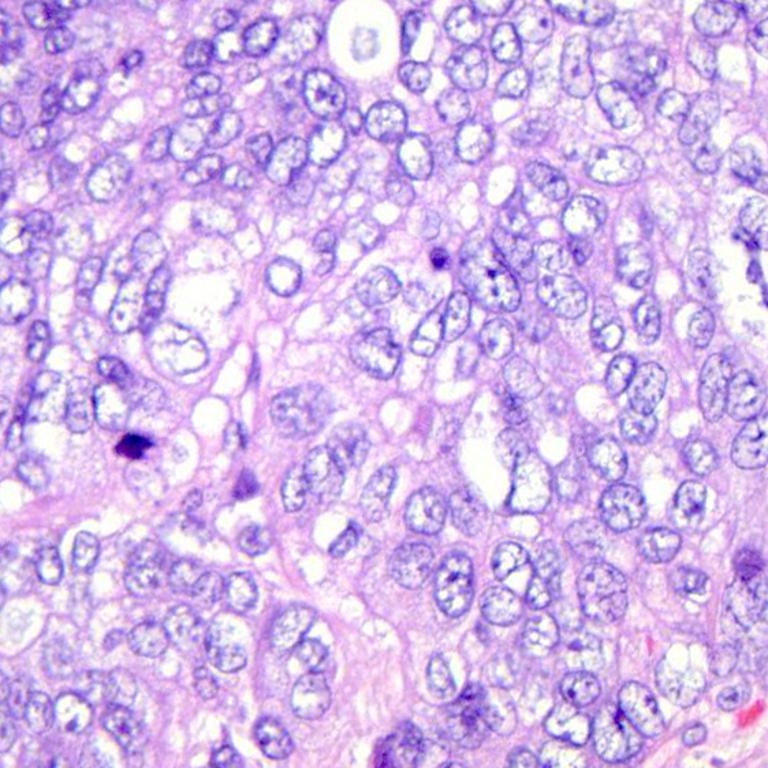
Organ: colon
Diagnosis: adenocarcinomas